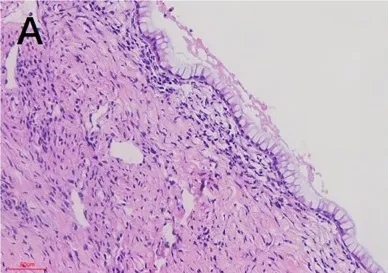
(A) The ovarian cyst wall was lined with a single layer of mucinous columnar epithelium, with no significant cellular atypia observed.
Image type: pathology (h&e)